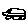
Label: car